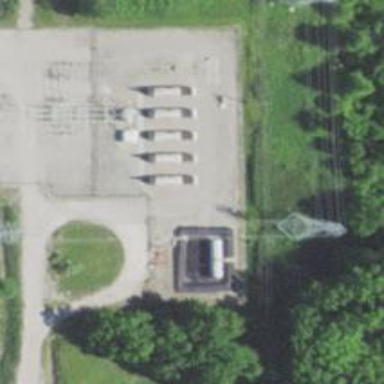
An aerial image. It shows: Generator for power supply.